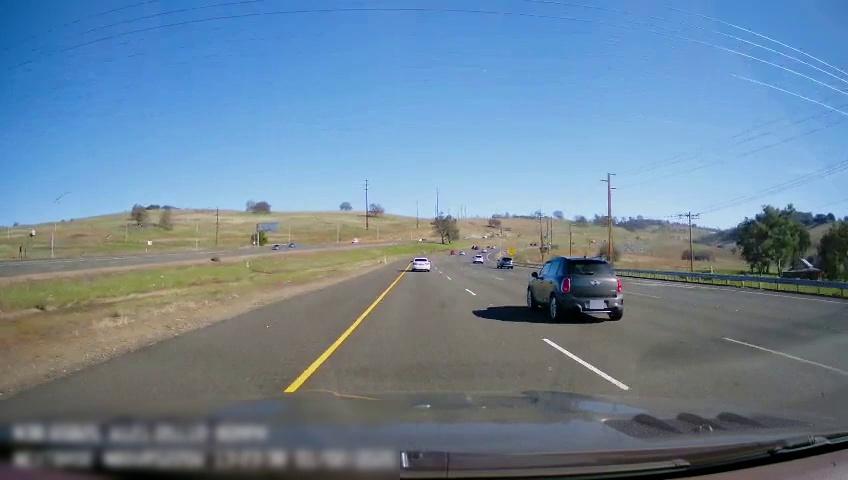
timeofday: Day
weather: Sunny
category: Drivable Space
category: Drivable Space
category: Vehicles | SUV
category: Vehicles | Car
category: Vehicles | Car
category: Vehicles | SUV
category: Lanes | Current Lane
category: Lanes | Current Lane
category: Lanes | Alternate Lane
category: Lanes | Alternate Lane
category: Lanes | Alternate Lane
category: Lanes | Opposite Lane